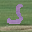
Label: 5